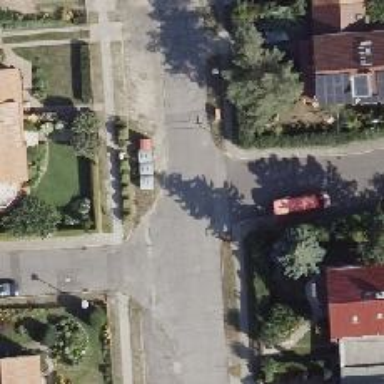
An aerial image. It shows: Residential road with asphalt surface and sidewalks on both sides. The parking lanes are oriented parallel to the road.